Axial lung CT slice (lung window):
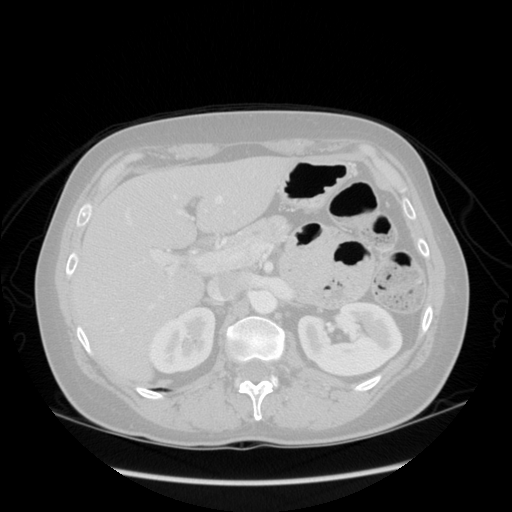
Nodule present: no